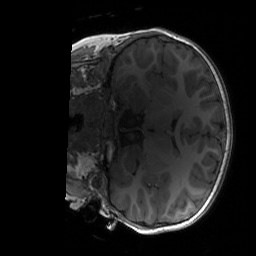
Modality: T1w
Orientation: coronal
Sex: male
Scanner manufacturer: siemens
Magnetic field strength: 3 T
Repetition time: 1.9 s
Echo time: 0.00243 s